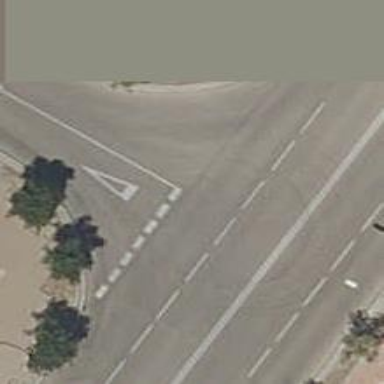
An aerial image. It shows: Road with "give way" sign.